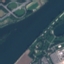
Land use / land cover class: River